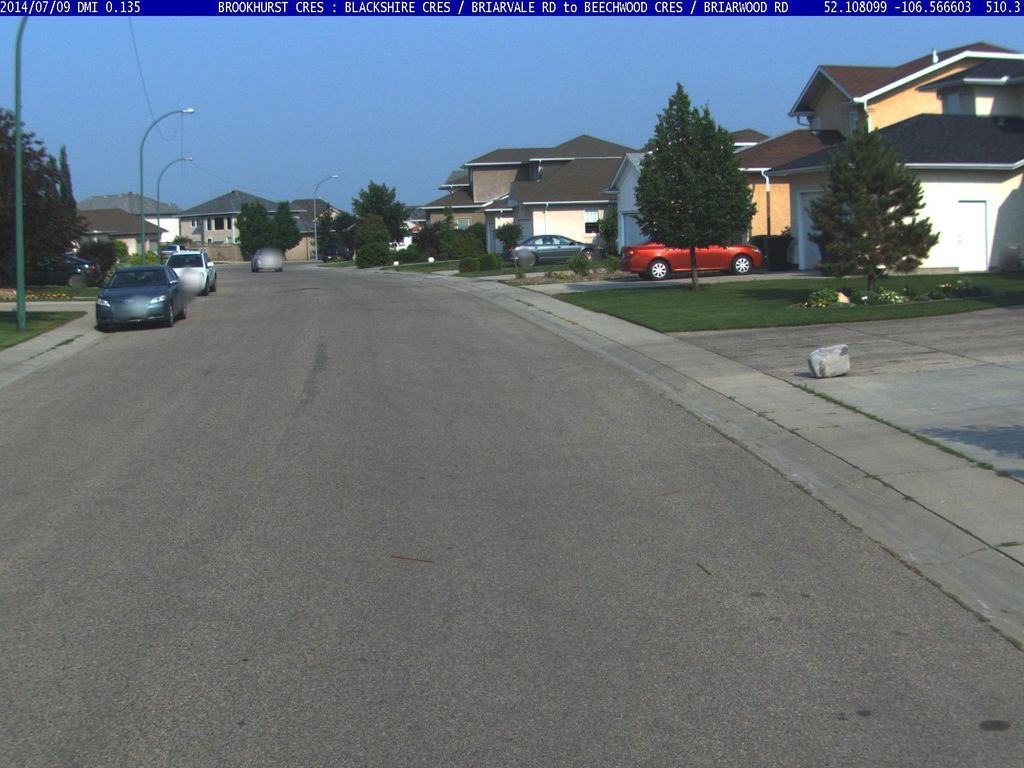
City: saskatoon